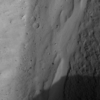
Label: not_dusty